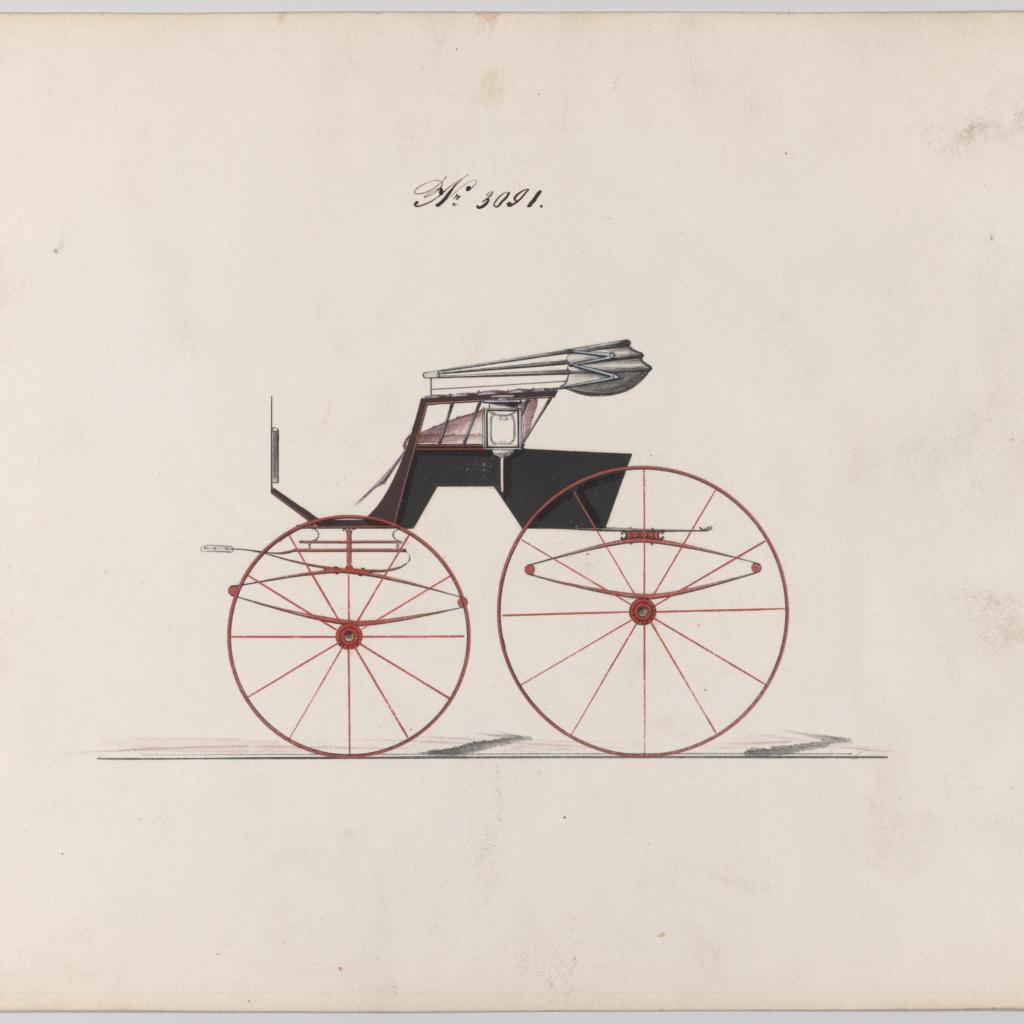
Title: Design for Stick Seat Road Wagon, no. 3091
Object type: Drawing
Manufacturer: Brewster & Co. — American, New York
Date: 1875
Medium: Pen and black ink, watercolor and gouache with gum arabic
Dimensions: sheet: 6 13/16 x 9 5/8 in. (17.3 x 24.4 cm)
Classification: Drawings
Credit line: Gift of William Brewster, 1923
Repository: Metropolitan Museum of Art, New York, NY